Question:
I am trying to float multiple divs (2 pictured, another will be added later). The problem is that the site container seems to ignore them when set to auto. I am not sure if this is something wrong with the container css, or the css used to with the divs. How would I go about getting the site container to recognize the floats? Thanks in advance.
Relevant HTML:
'''
<div id="storehours">
<div id="hoursheader"><p>Shop Hours</p></div>
</div>
'''
Relevant CSS:
'''
#storehours {
border: 1px solid black;
-webkit-border-radius: 2px;
-moz-border-radius: 2px;
border-radius: 2px;
margin-left: 11px;
margin-bottom: 15px;
width: 250px;
height: auto;
float: left;
}
'''
(That code is for the div on the right, the left one is the same but contains the form, which I don't think is the problem.)
Edit: Updated with clears and fixed cap letter. Still having the same problem.
Edit2: For clarification. The html is within the container that also contains the google maps. As you cans see, the floats cause the container to ignore them and they start at the bottom of the container. I could potentially fix the problem by setting a height on the container instead of leaving it auto, but is that good practice?
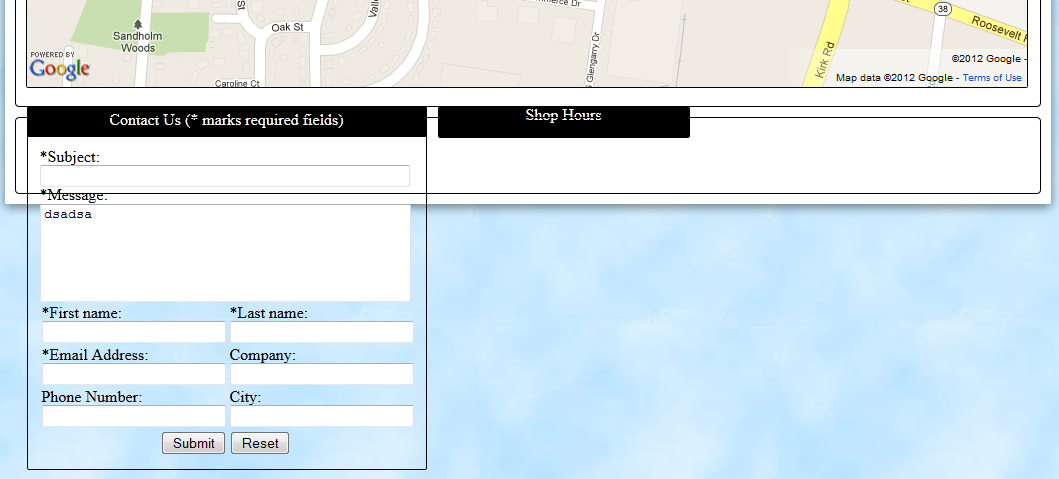
Answer: It is because you are not clearing your floats use this
'''
<div style="clear: both;"></div>
'''